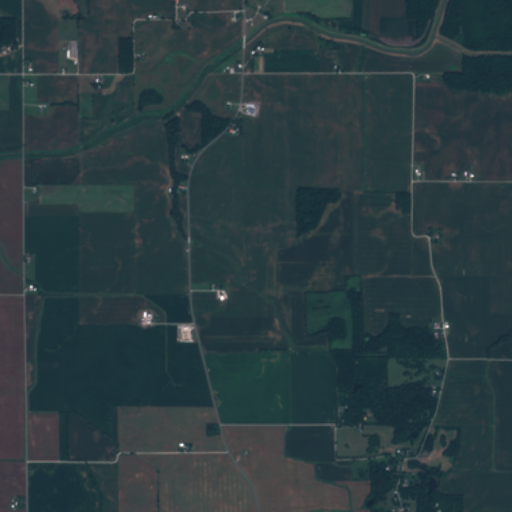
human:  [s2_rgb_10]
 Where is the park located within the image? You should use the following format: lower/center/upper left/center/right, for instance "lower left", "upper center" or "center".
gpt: The park is located in the upper center of the image.
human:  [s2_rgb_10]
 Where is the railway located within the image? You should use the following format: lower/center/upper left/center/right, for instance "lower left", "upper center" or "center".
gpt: The railway is located in the upper of the image.
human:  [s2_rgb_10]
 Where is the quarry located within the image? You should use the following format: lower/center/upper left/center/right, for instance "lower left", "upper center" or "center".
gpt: There is no quarry in the image.